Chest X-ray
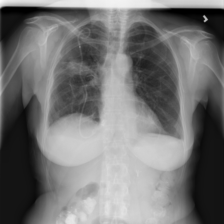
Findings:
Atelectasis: negative
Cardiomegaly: negative
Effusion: negative
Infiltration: positive
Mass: negative
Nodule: negative
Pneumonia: negative
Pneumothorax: negative
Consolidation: negative
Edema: negative
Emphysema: negative
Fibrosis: negative
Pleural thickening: negative
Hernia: negative